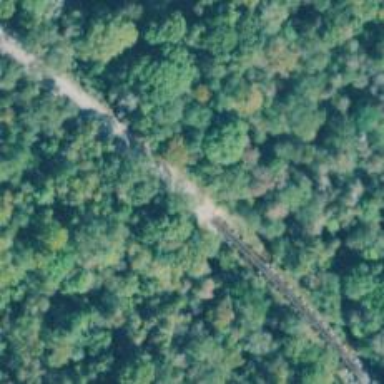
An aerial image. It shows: Bridge for railway carrying lumber freight.